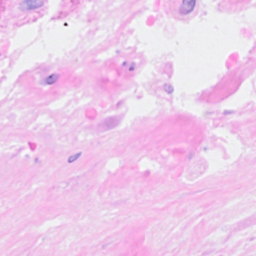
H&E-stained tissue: Breast